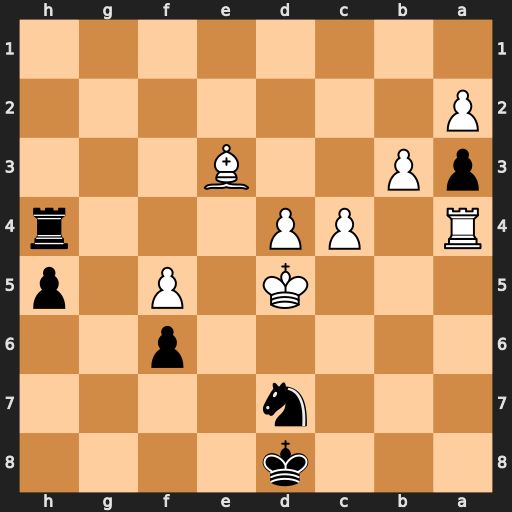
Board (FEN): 3k4/3n4/5p2/3K1P1p/R1PP3r/pP2B3/P7/8
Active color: b
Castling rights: -
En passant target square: -
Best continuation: Nb6+ Kc6 Nxa4 bxa4 Re4